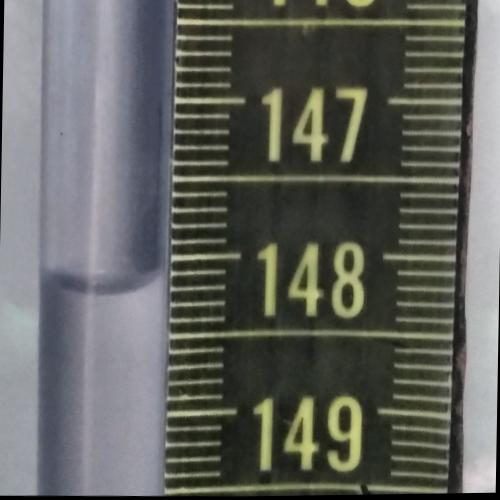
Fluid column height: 148.2 cm